Question: i have a form with multiple selects from other tables in my database.
i hava a relationship between vestigingen (locations) and organisaties (organisations) i would like to hide the option for that specific organisation untill it is selected in the dropdown.
so when it is selected i would like to choose which location. i would like to hide the location when no organisation is selected
screenshot:

i hope you understand what i mean.
thanks
EDIT: this is my _form.html.erb
'''
<%= form_for(@contracten) do |f| %>
<% if @contracten.errors.any? %>
<div id="error_explanation">
<h2><%= pluralize(@contracten.errors.count, "error") %> prohibited this contracten from being saved:</h2>
<ul>
<% @contracten.errors.full_messages.each do |msg| %>
<li><%= msg %></li>
<% end %>
</ul>
</div>
<% end %>
<div class="field">
<%= f.label :naam %><br />
<%= f.text_field :naam %>
</div>
<div class="field">
<%= f.label :omschrijving %><br />
<%= f.text_area :omschrijving %>
</div>
<div class="field">
<%= f.label :organisatie %><br />
<%= f.select :organisatieid, options_for_select(@organisaties.map{ |f| [f.naam, f.id] }), :include_blank => true %>
</div>
<div class="field">
<%= f.label :vestiging %><br />
<%= f.select :vestigingid, options_for_select(@vestigingens.map{ |f| [f.naam, f.id] }), :include_blank => true %>
</div>
<div class="field">
<%= f.label :Beheerder %><br />
<%= f.select :persoonid, options_for_select(@personen.map{ |f| [f.naam, f.id] }), :include_blank => true %>
</div>
<div class="field">
<%= f.label :contractsoort %><br />
<%= f.select :contractsoortid, options_for_select(@contractsoorten.map{ |f| [f.naam, f.id] }), :include_blank => true %>
</div>
<div class="field">
<%= f.label :datumingang %><br />
<%= f.datetime_select :datumingang %>
</div>
<div class="field">
<%= f.label :datumeinde %><br />
<%= f.date_select :datumeinde %>
</div>
<div class="field">
<%= f.label :contractduur %><br />
<%= f.number_field :contractduur, :placeholder => 'in jaren' %>
</div>
<div class="field">
<%= f.label :opzegtermijn %><br />
<%= f.number_field :opzegtermijn, :placeholder => 'In Maanden' %>
</div>
<div class="field">
<%= f.label :betalingsperiode_eenheid_id %><br />
<%= f.number_field :betalingsperiodeeenheidid, :disabled => 'true' %>
</div>
<div class="field">
<%= f.label :betalingstermijn %><br />
<%= f.number_field :betalingstermijn %>
</div>
<br>
<div class="actions">
<%= f.submit "Toevoegen", :class => 'button3' %>
</div>
<% end %>
<br>
'''
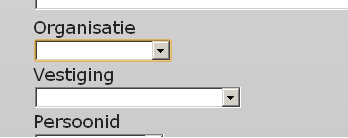
Answer: Take a look at the first example on here
<URL>
Should give you an indication of how to do this with JQuery
Basically you need to assign an onchange event to your select and then show your secondary select when val is not null or equals a certain option.
If you post your code a more specific answer could be provided